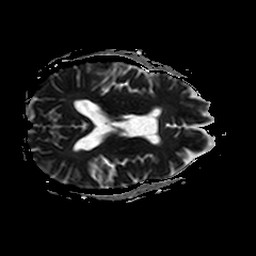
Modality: ADC
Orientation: axial
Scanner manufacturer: philips
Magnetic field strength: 3 T
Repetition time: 3.078 s
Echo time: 0.076 s